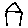
Label: house